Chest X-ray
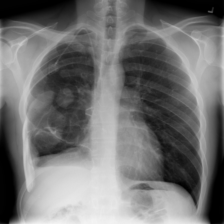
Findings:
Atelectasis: negative
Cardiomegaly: negative
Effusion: negative
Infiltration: negative
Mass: negative
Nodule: positive
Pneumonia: negative
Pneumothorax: negative
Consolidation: negative
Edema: negative
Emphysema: negative
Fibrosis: negative
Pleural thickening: negative
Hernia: negative